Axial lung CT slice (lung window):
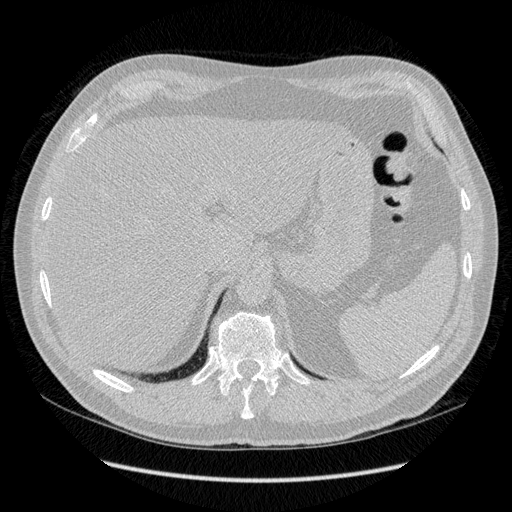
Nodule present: no